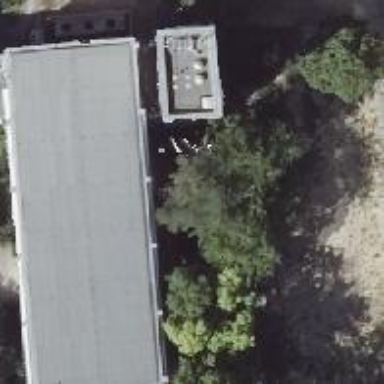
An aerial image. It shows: Building part with flat roof.